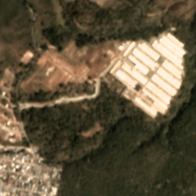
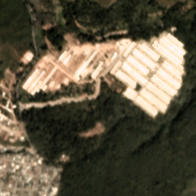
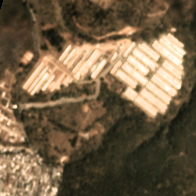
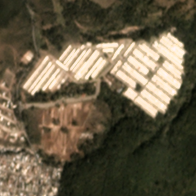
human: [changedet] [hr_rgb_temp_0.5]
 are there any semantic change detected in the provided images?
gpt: several houses are erected on the original bareland .

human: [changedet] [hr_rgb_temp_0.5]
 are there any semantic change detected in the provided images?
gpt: A road appeared and deforestation occured at the bottom .

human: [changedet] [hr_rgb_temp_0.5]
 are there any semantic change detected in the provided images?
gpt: some houses have appeared in the clearing .

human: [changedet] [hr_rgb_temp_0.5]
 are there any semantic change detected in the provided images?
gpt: trees are removed in the bottom and  many new houses appeared .

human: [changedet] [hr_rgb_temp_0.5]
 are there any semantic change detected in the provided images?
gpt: deforestation occured at the bottom and many new buildings appeared on the bareland .